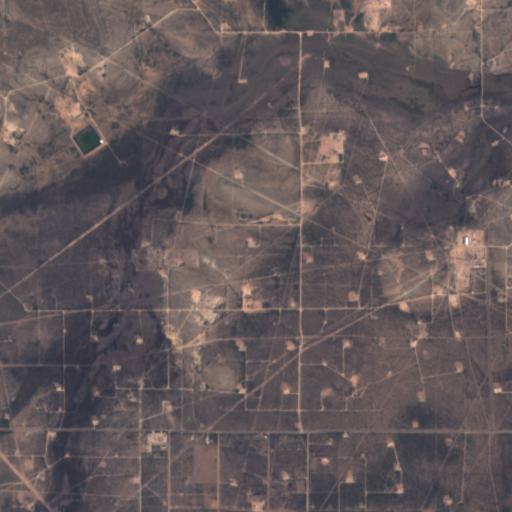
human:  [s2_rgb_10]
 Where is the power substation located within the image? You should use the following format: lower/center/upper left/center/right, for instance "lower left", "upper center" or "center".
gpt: The power substation is located in the center right of the image.
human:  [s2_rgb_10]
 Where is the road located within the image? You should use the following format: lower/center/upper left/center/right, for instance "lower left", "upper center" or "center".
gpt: There is no road in the image.